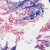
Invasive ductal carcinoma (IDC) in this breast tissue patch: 0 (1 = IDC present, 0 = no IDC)